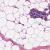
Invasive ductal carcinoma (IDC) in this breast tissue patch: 0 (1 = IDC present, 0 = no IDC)